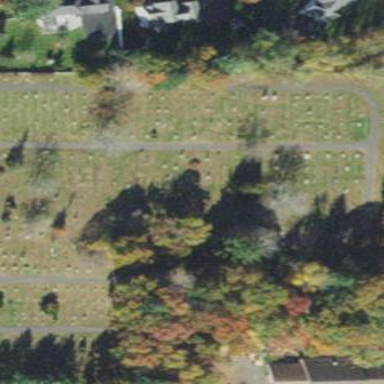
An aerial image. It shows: Cemetery.